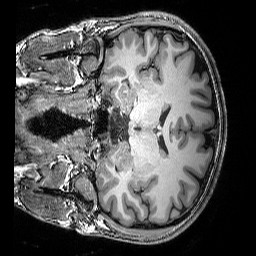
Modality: T1w
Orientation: coronal
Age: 24
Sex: male
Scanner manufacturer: siemens
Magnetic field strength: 3 T
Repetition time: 2.25 s
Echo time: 0.00418 s